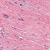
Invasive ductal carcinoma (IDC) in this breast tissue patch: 0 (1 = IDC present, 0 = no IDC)